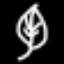
Label: leaf